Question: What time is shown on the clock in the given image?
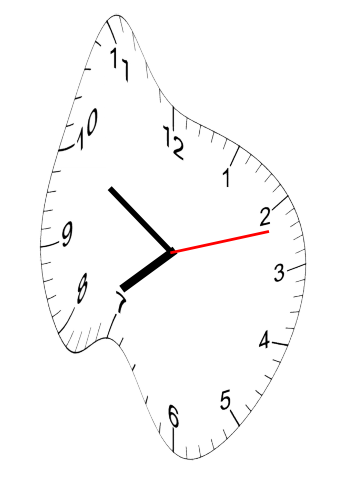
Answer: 07:50:12